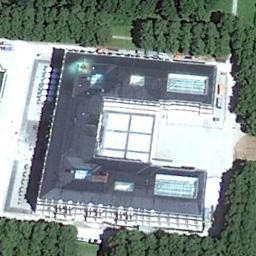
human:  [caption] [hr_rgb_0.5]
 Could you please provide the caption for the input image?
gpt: The palace is on the open place surrounded by trees .

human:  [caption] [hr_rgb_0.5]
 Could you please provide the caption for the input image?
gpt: There are many trees near the palace .

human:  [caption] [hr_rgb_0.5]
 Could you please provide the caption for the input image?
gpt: The dark gray palace with a courtyard is surrounded by a grove of trees .

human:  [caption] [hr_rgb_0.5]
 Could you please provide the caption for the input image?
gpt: The palace was built in a forest .

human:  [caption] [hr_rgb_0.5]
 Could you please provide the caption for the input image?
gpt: There are many green trees around the black palace .